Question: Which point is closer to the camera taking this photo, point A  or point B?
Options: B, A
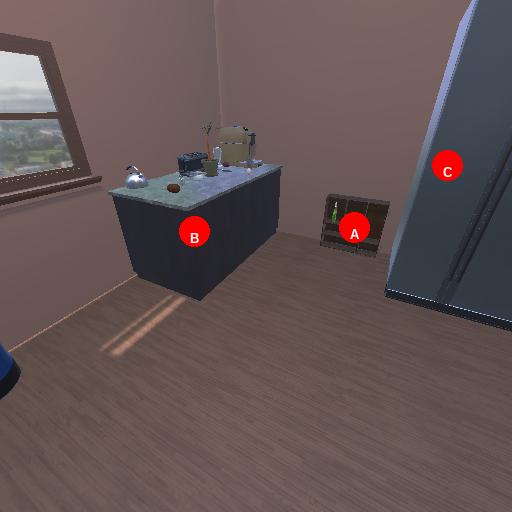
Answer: B